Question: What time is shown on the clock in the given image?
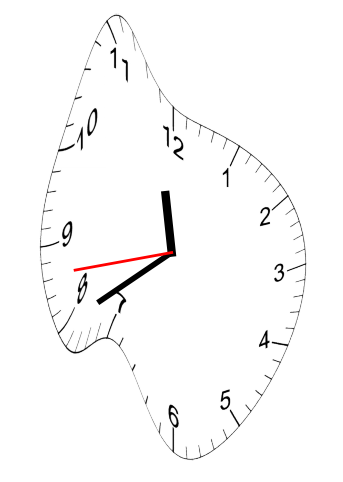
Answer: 11:39:43